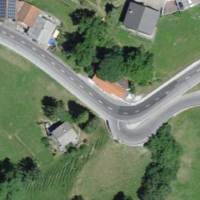
EUNIS habitat code: 24
Species observed at this site:
Passer domesticus
Phoenicurus ochruros
Turdus viscivorus